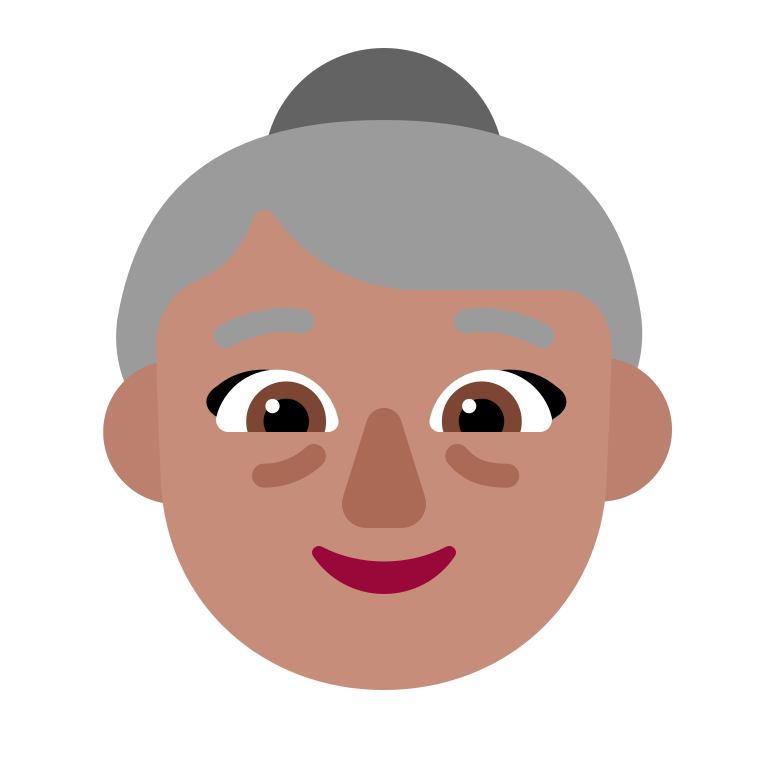
old woman flat